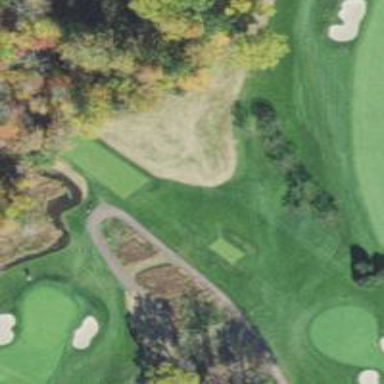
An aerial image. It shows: Service road designated as golf cart path.